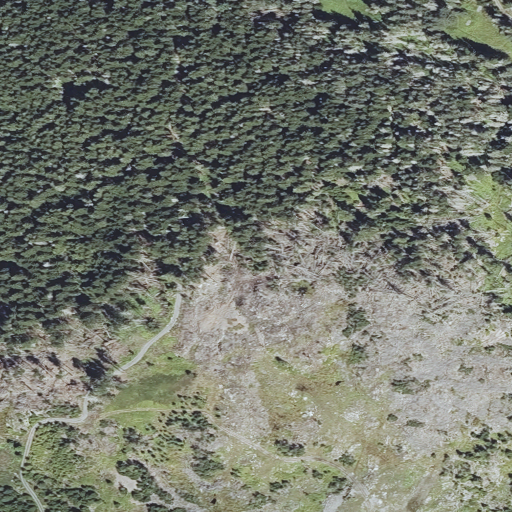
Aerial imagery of island in Maine named Caldwell Island containing evergreen forest, grassland, barren land, and herbaceous wetlands